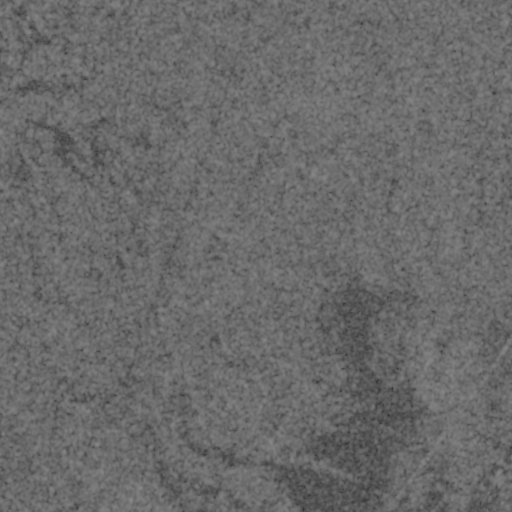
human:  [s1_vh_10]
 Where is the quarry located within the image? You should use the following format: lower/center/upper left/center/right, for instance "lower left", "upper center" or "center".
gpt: The quarry is located in the lower right of the image.
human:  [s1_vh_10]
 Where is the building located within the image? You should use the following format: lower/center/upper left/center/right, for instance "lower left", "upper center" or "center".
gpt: The building is located in the lower right of the image.
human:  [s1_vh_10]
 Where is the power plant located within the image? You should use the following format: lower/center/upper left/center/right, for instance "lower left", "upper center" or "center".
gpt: There is no power plant in the image.

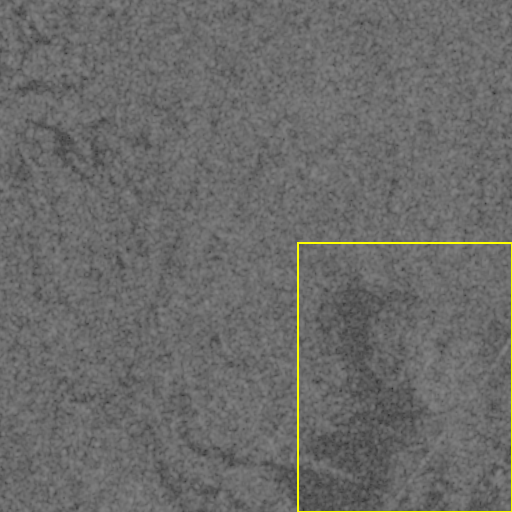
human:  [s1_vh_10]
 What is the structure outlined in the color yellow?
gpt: The structure outlined in yellow is a quarry.
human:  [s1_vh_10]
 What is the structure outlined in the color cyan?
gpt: There is no cyan outline.